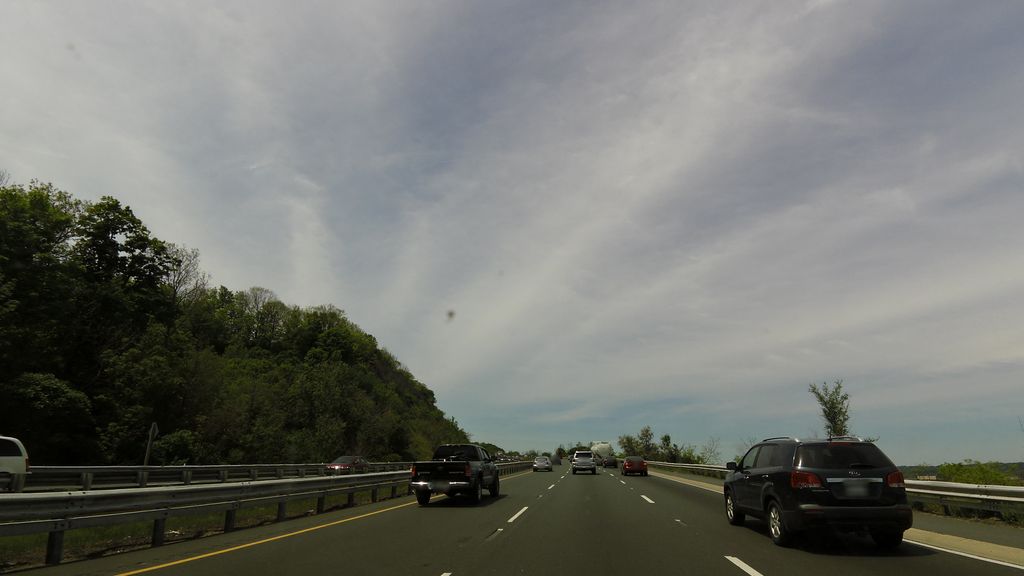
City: hamilton